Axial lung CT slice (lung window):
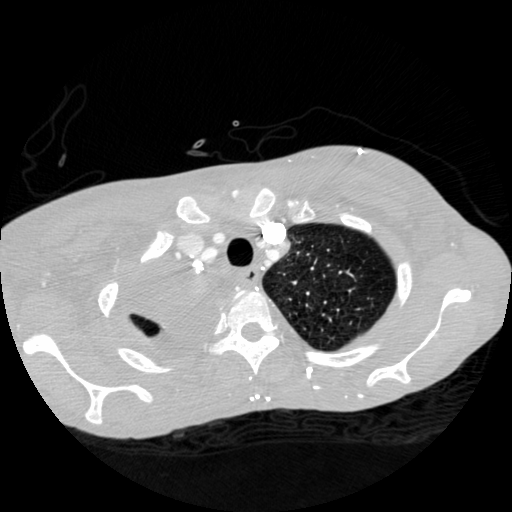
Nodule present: no